Question: My friend and I are working on an app that will use Facebook's friendlist. We're trying to create a tagging system in which people can tag each other...similar to example in screenshot.
Does facebook provide this functionality out-of-box or do I have to create this sort of search/input field? I wasn't sure if I simply have to style something they provide or if I have to make it.

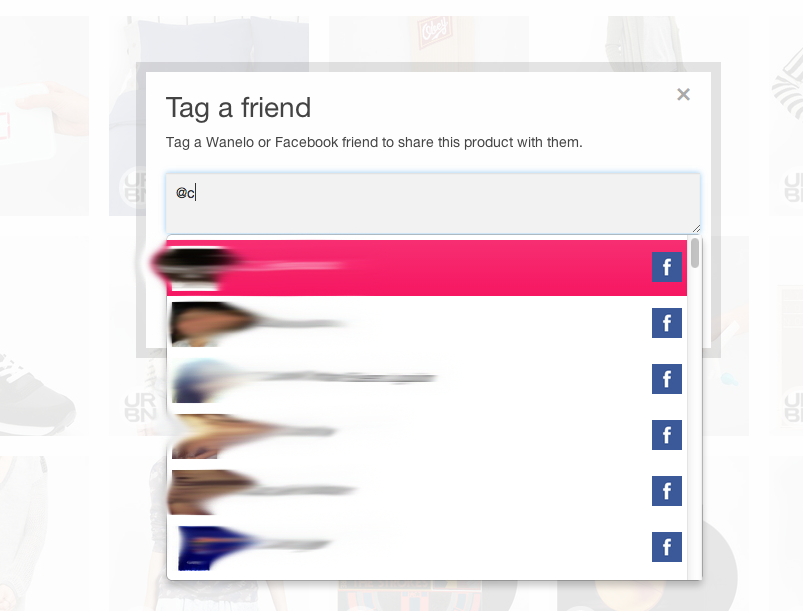
Answer: You can't tag people on a just like that.
You have to use Open Graph concepts- <URL>
But if you want to post a , then you can tag the people using 'tag' parameter.
Good luck!